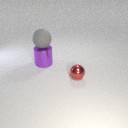
large purple metal cylinder behind small red metal sphere